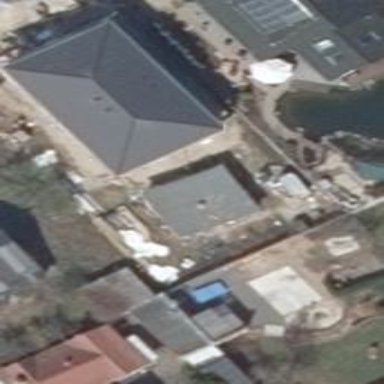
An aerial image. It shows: Detached building with hipped roof.